Aerial crown-view tile of a tropical tree (Barro Colorado Island, Panama), acquired 20240716:
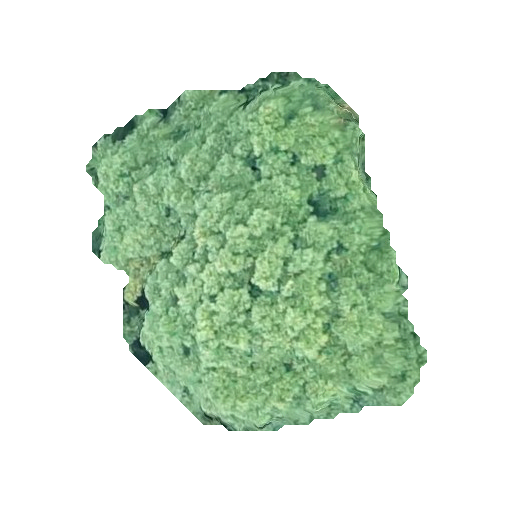
Species: Handroanthus guayacan
GBIF accepted scientific name: Handroanthus guayacan
Crown area: 136.671 m²